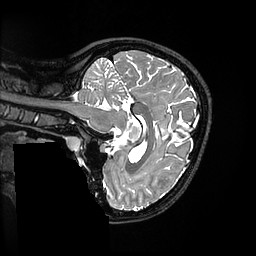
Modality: T2w
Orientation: sagittal
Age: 23
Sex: female
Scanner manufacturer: ge
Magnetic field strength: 3 T
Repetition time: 3.202 s
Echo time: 0.0669 s